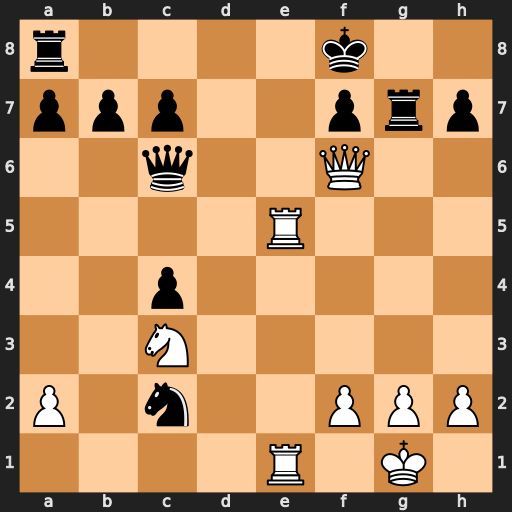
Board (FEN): r4k2/ppp2prp/2q2Q2/4R3/2p5/2N5/P1n2PPP/4R1K1
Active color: w
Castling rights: -
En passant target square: -
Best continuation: Qe7+ Kg8 Qe8+ Rxe8 Rxe8+ Qxe8 Rxe8#